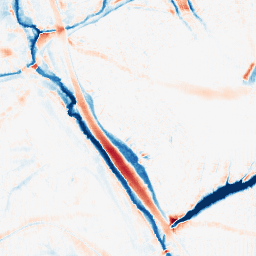
Category: morphological
Decomposition family: morphological_ellipse
Decomposition parameters: operation: average
width: 20
height: 20
Upsampling method: fft_zeropad
Upsampling parameters: scale: 2
Upsampling scale: 2